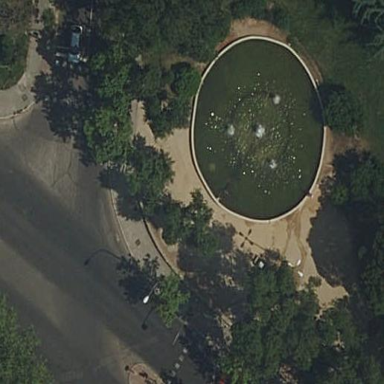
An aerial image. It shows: Fountain located in water basin with kerb barrier.